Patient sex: F
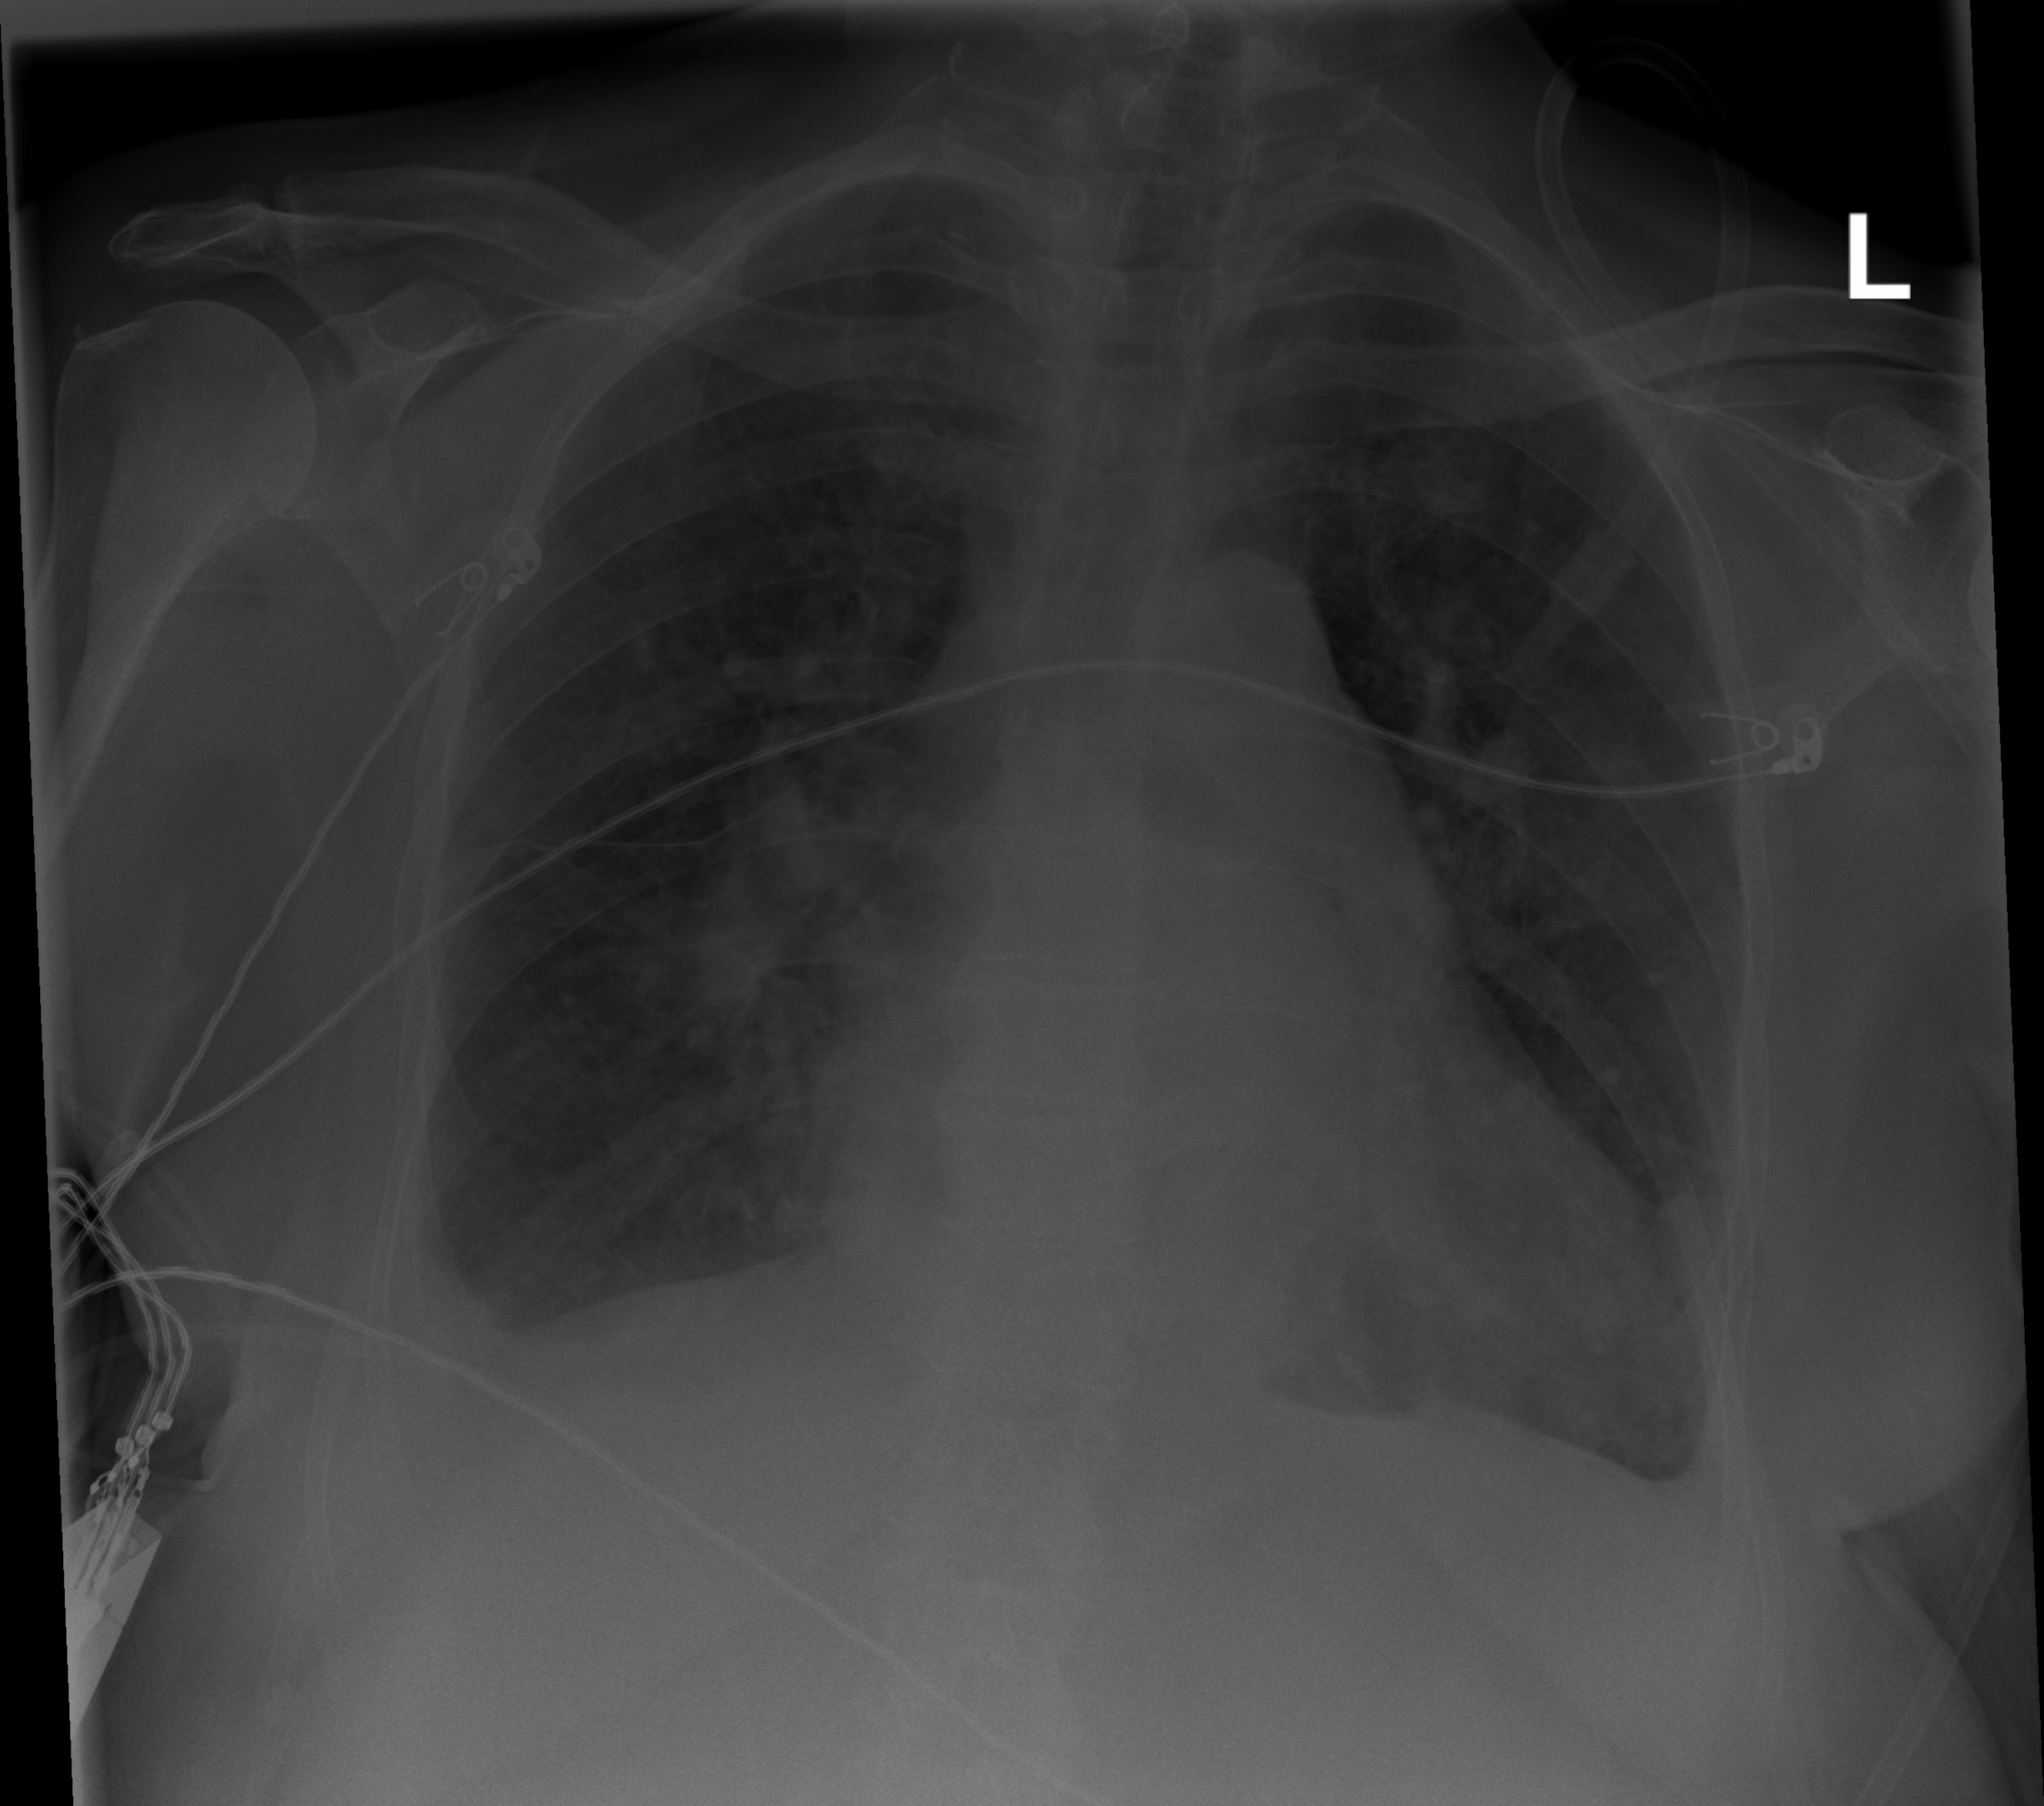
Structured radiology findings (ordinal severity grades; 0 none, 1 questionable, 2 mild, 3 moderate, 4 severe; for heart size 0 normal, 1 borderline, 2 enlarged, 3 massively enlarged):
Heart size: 2
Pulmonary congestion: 2
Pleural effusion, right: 2
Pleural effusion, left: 2
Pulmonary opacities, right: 1
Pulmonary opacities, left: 1
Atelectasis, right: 2
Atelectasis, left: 2